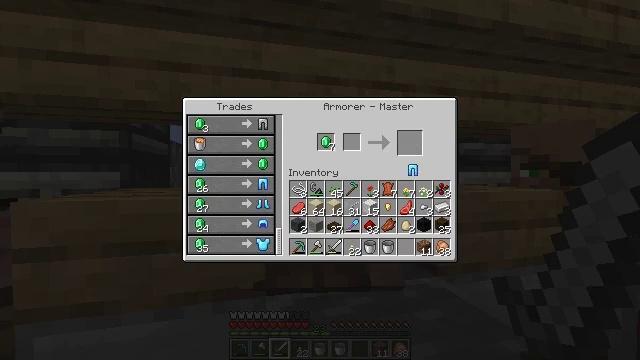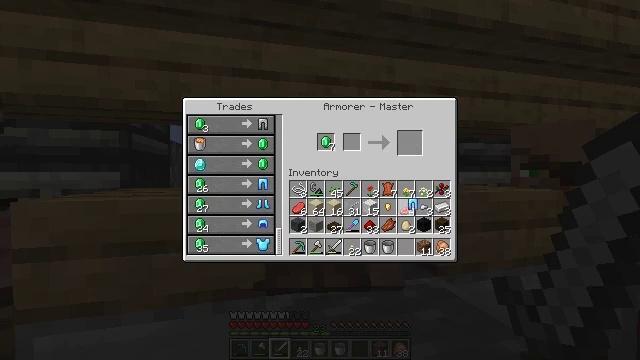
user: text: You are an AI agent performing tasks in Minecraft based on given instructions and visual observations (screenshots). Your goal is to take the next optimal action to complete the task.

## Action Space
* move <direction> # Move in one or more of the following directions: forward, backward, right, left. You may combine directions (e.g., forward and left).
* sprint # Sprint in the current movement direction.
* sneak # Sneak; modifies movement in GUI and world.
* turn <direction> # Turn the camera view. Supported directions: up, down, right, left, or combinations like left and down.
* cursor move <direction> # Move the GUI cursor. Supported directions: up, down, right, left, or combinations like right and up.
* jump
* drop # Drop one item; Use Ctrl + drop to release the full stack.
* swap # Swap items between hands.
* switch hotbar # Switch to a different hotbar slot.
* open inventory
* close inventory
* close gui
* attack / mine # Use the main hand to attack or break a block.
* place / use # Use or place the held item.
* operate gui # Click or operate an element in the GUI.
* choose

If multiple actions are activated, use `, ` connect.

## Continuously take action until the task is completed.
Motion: motion action
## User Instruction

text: Put diamonds in the crafting grid to craft diamond leggings.
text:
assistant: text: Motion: turn down
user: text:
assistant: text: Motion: no_op